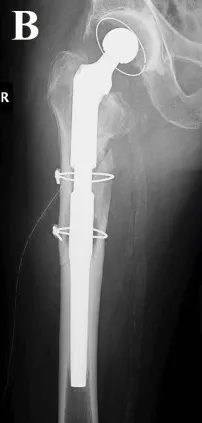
Vancouver B3, Case three. Due to the compromised quality of the tissue and the destabilizing effects caused by the lysis process, it was not feasible to preserve the original stem; (B, C) The surgical team made the decision to perform a revision arthroplasty utilizing a thicker, uncemented modular stem. The utilization of this method facilitated a comprehensive removal of fibrous tissue from the femoral canal until reaching a state of high-quality bone, thereby establishing a more robust base for the subsequent implantation. In order to augment stability and promote the process of fracture healing, two cerclages were administered at the site of the fracture. Every instance mentioned emphasizes the necessity of an individualized strategy for the management of Vancouver B3 fractures. This approach should consider the distinct difficulties and requirements posed by the medical and lifestyle factors of each patient.
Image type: radiology (x_ray)